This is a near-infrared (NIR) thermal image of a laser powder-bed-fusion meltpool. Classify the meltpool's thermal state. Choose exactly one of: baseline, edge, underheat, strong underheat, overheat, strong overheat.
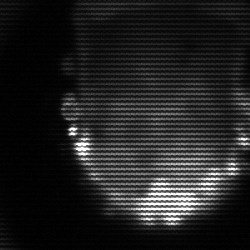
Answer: baseline